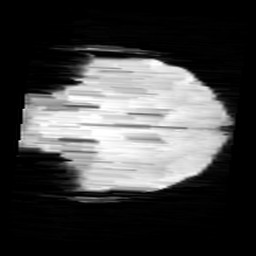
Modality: minIP
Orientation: coronal
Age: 11
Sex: female
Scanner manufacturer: siemens
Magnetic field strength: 3 T
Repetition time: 0.027 s
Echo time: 0.02 s